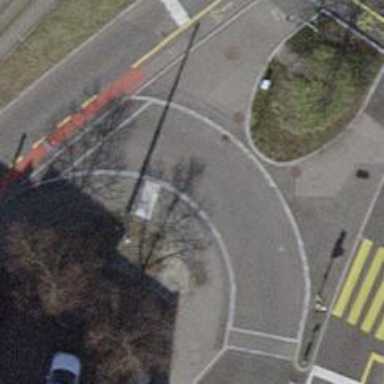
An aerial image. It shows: Unmarked crossing with traffic calming table on the road.